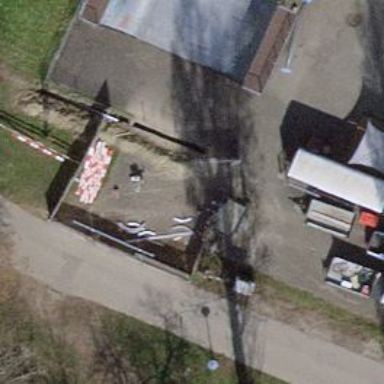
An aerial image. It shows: Toilets.